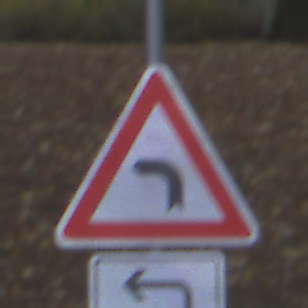
Verkehrszeichen: KurveLinks
Zusatzzeichen unten: RichtungsangabeDurchPfeile2
Umgebung: Outdoor, Urban
Tageszeit: MorningAfternoon
Wetter: Overcast
Licht: Natural
Jahreszeit: NotSpecified
Kontrast: LowContrast